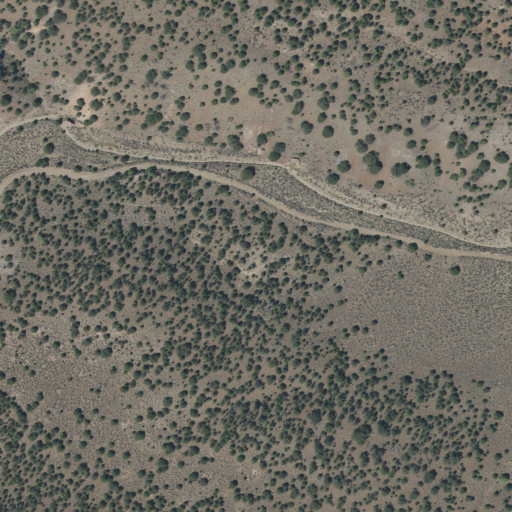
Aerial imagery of valley in Utah named Tebbs Hollow containing evergreen forest, shrub, open development, low intensity development, and medium intensity development